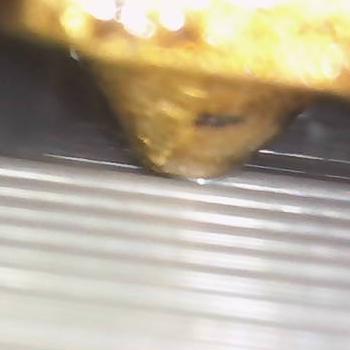
Flow rate: 100%